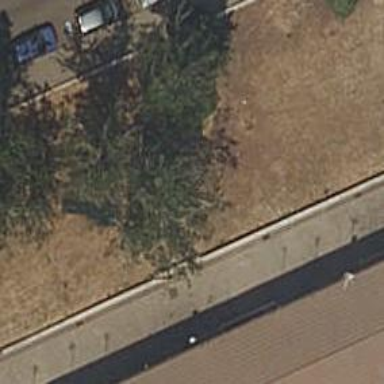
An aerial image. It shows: Park surrounded by wall.